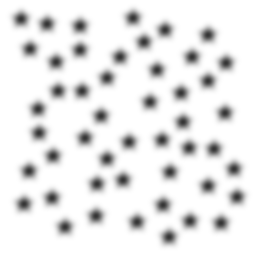
Squares: 0
Triangles: 0
Stars: 48
Total shapes: 48